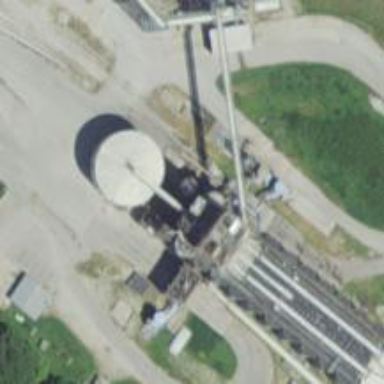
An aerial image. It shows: Silo.